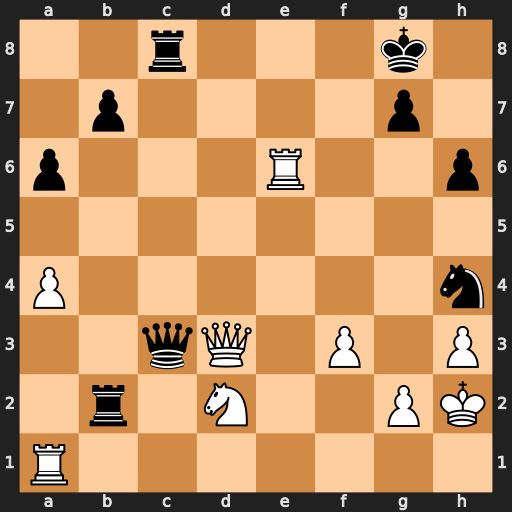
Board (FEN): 2r3k1/1p4p1/p3R2p/8/P6n/2qQ1P1P/1r1N2PK/R7
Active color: w
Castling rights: -
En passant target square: -
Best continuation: Re8+ Kf7 Qd7+